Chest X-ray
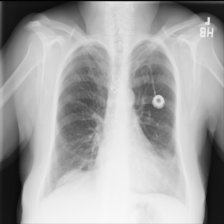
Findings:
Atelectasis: negative
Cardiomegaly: negative
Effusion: negative
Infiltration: negative
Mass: negative
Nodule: negative
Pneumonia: negative
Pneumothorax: negative
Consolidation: negative
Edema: negative
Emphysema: negative
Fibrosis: negative
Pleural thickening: negative
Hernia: negative